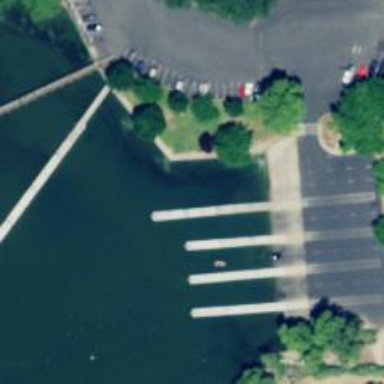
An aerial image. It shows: Man-made pier.